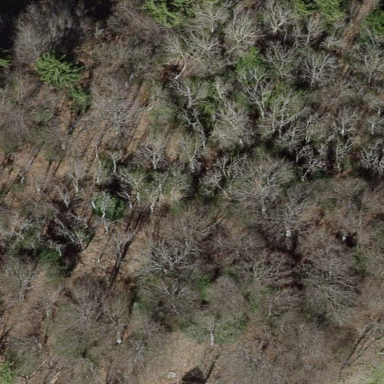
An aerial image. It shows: Forest area.